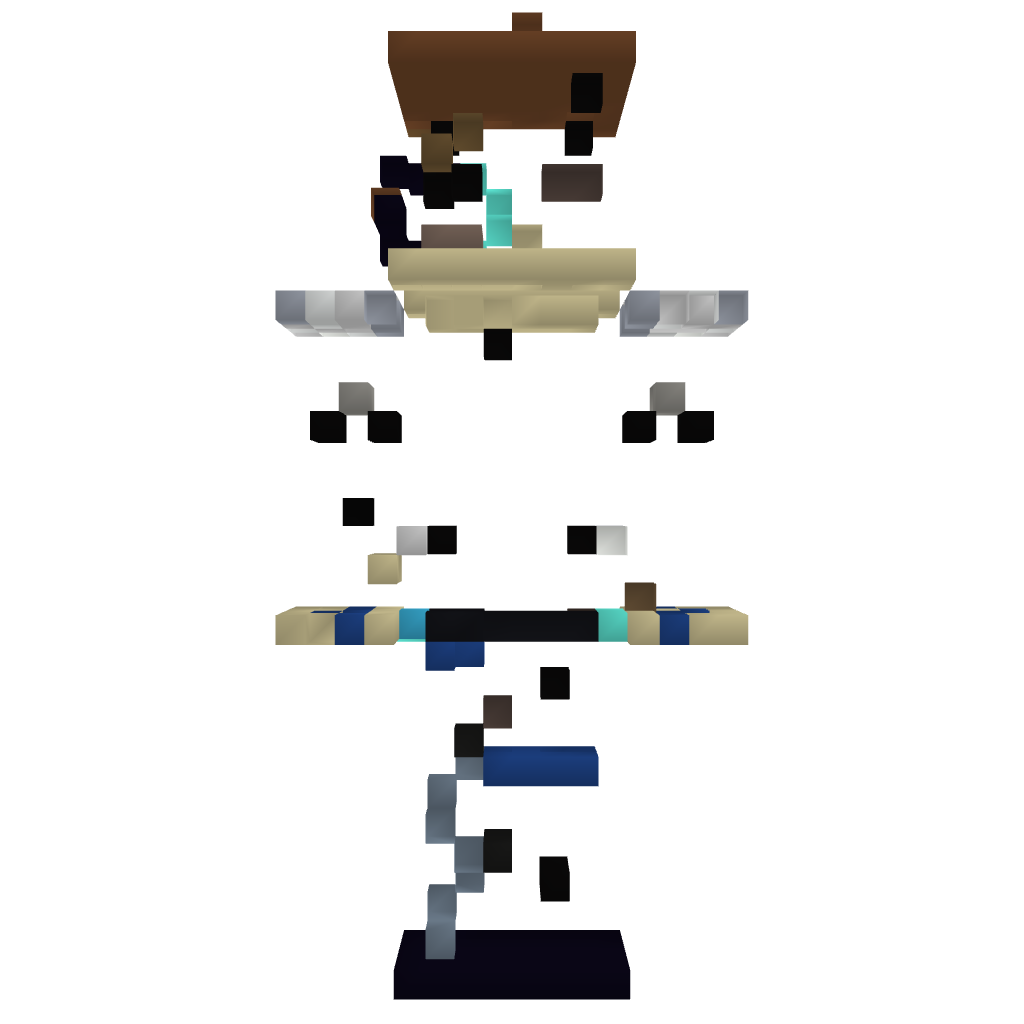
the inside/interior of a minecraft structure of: Swagmasterer (Me!)